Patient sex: M
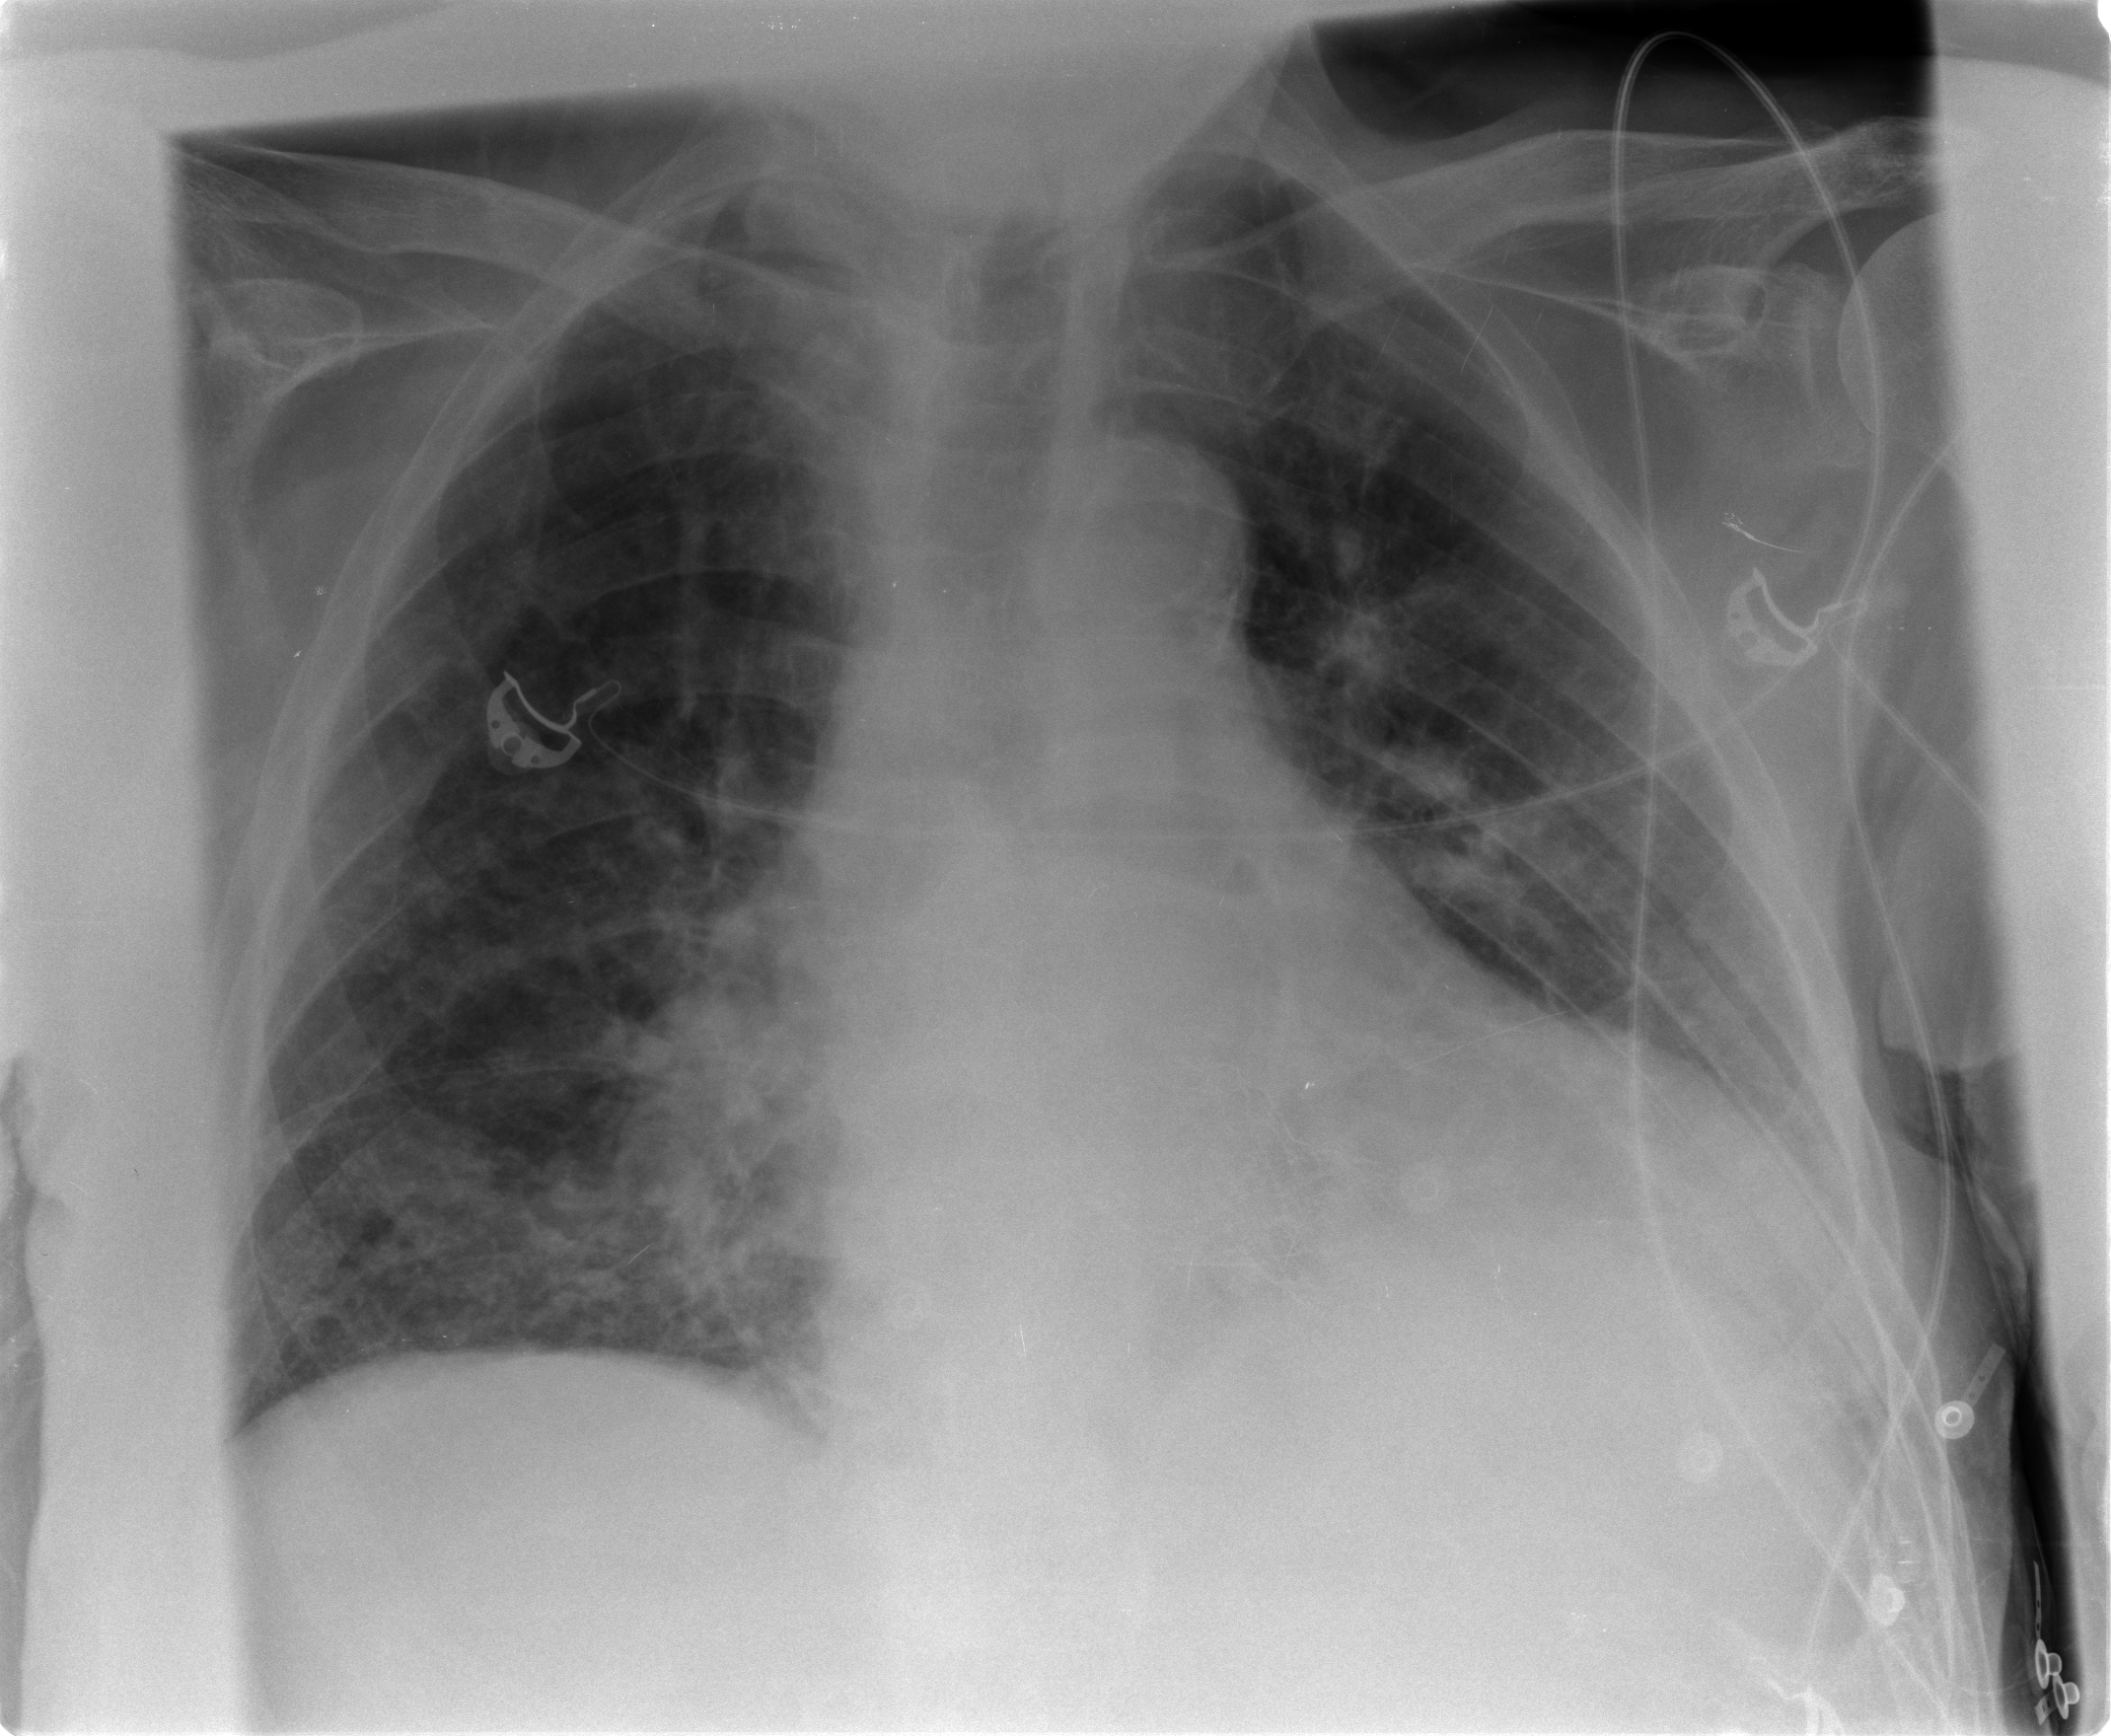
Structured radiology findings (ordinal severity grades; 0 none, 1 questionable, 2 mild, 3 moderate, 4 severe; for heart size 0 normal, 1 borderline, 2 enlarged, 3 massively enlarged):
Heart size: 2
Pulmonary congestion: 3
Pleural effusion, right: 0
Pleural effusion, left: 2
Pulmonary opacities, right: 2
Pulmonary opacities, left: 2
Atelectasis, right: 2
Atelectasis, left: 2